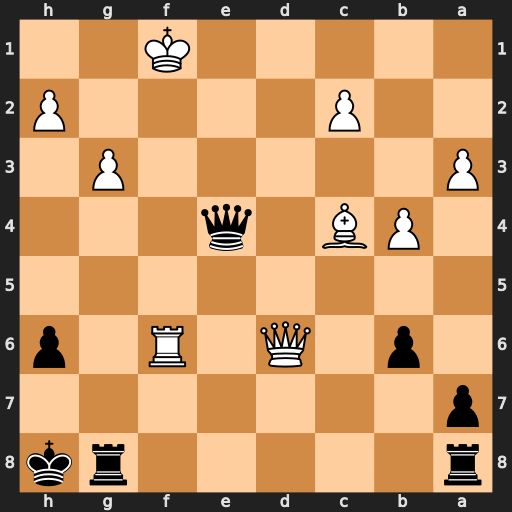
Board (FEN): r5rk/p7/1p1Q1R1p/8/1PB1q3/P5P1/2P4P/5K2
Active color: b
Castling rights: -
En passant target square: -
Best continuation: Qxc4+ Kg1 Rg7 Rxh6+ Kg8